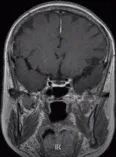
MRI of our patient. Is coronal dynamic enhancement.
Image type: radiology (mri)